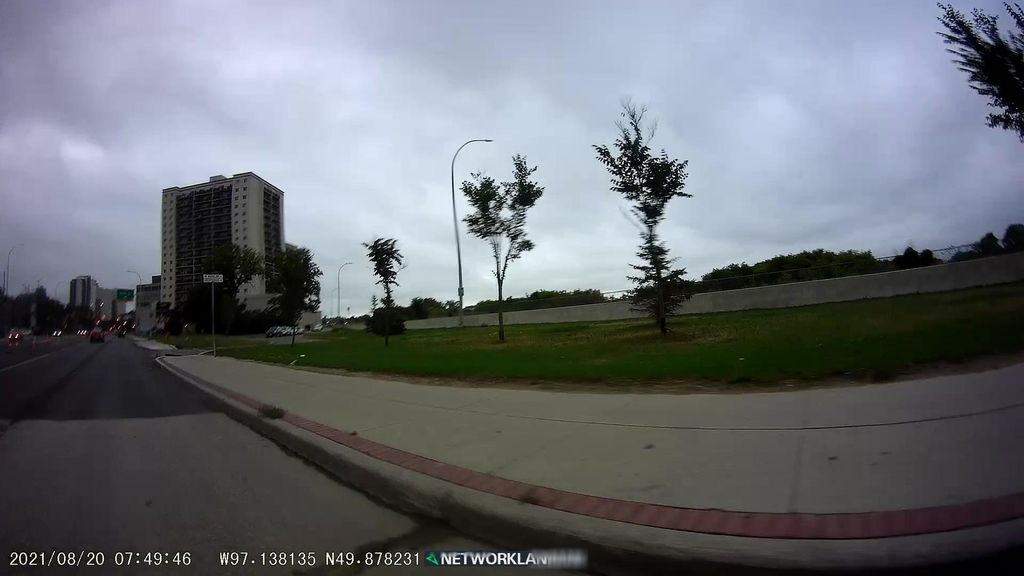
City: winnipeg